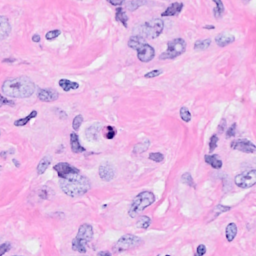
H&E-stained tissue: Breast